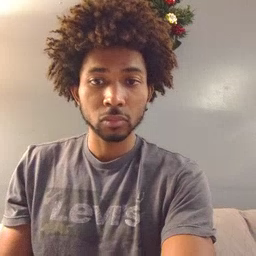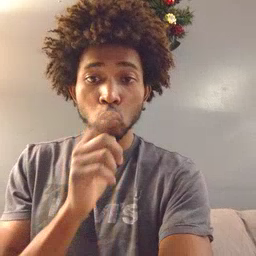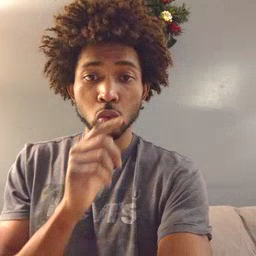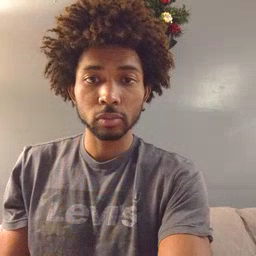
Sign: who